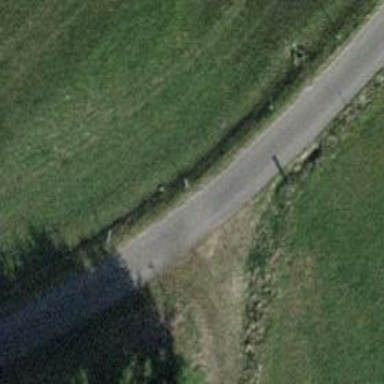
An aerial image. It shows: Well-maintained track road with grade 1 tracktype.